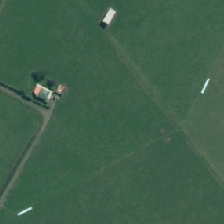
Land cover: shortrotation_cropland